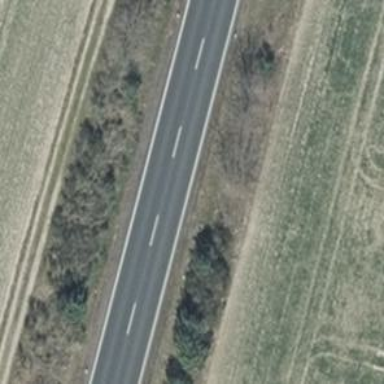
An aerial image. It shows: Asphalt motorroad with trunk classification.